Question: I am trying to create a web setup for my web site, and I want to use an installer class to do some custom stuff. I am using VS 2010, and the web site and installer is .NET 3.5.
I have added reference to the installer class project output in the 'Install' section under 'Custom Actions':

I have also set '/targetdir="[TARGETDIR]/"' on the 'CustomActionData' for this action.
The 'InstallScript' project is a standard class library (dll).
There is a public class that inherits from 'Installer' class. It overrides the Install method as I have seen been done in several online examples:
'''
using System.Collections;
using System.Windows.Forms;
namespace InstallScript
{
public class MyWebInstaller : System.Configuration.Install.Installer
{
public override void Install(IDictionary stateSaver)
{
base.Install(stateSaver);
var targetDir = Context.Parameters["targetdir"];
if(targetDir==null) targetDir = "No TARGETDIR!";
MessageBox.Show("TARGETDIR: " + targetDir);
}
}
}
'''
I would think there should be shown a message box here som time during the install, but it seems like it is never called. No error is shown either. The setup just runs through as if this code was never called.
Anyone have idea of what is wrong?
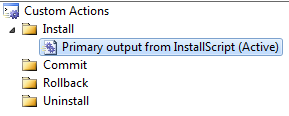
Answer: OK, I found out what was missing.
You need to specify the class with the class attribute 'RunInstaller(true)' for the setup to pick up and actually run the code.
So the class needs to be declared like this:
'''
[System.ComponentModel.RunInstaller(true)]
public class MyWebInstaller : System.Configuration.Install.Installer
{
...
'''